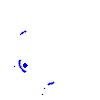
Particle: electron